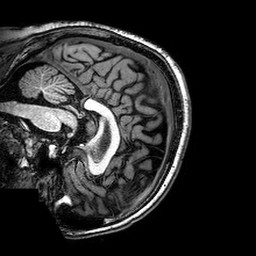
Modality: T1w
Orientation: sagittal
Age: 24
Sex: male